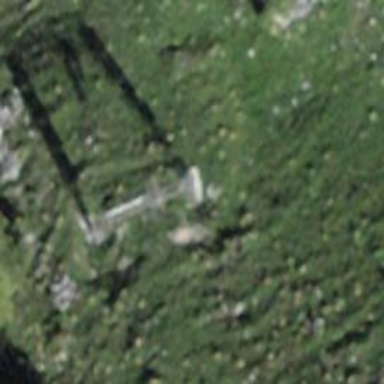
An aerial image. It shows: Pylon for aerialway.